一年级 · 算术
连一连。

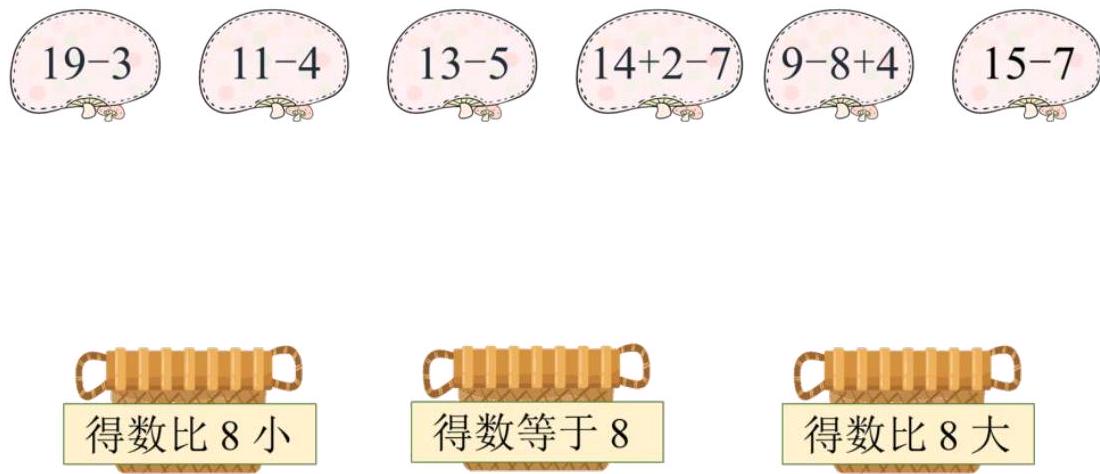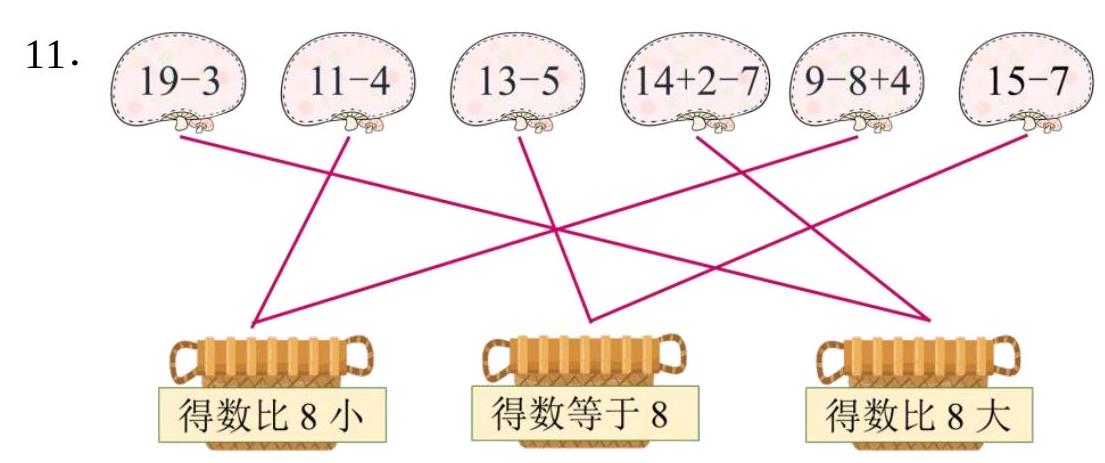
答案: 解